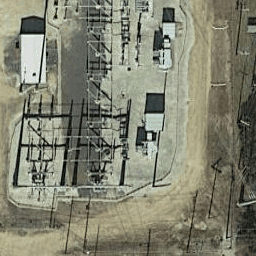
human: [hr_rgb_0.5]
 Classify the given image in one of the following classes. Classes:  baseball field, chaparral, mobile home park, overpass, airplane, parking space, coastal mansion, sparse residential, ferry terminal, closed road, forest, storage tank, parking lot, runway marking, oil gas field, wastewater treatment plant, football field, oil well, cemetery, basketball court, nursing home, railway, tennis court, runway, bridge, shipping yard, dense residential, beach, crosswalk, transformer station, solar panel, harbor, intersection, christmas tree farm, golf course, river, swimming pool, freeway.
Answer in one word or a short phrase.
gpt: transformer station